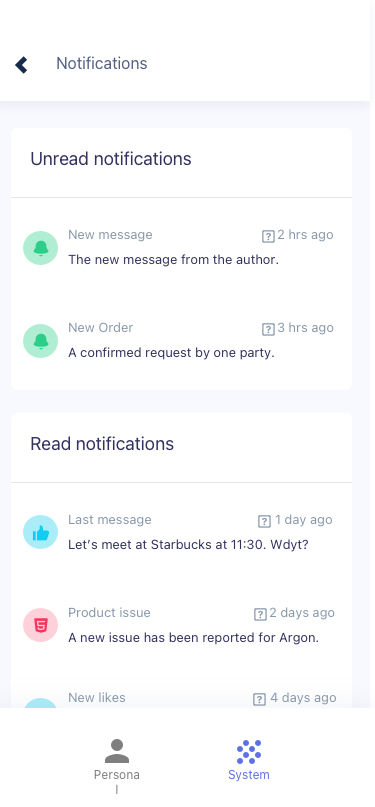
Text in this UI design:
Notifications
Unread notifications
New message
2 hrs ago

The new message from the author.
New Order
3 hrs ago

A confirmed request by one party.
Read notifications
Last message
1 day ago

Let’s meet at Starbucks at 11:30. Wdyt?
Product issue
2 days ago

A new issue has been reported for Argon.
New likes
4 days ago

Your posts have been liked a lot.
Personal
System